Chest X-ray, PA view. Patient: 43 years old, sex M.
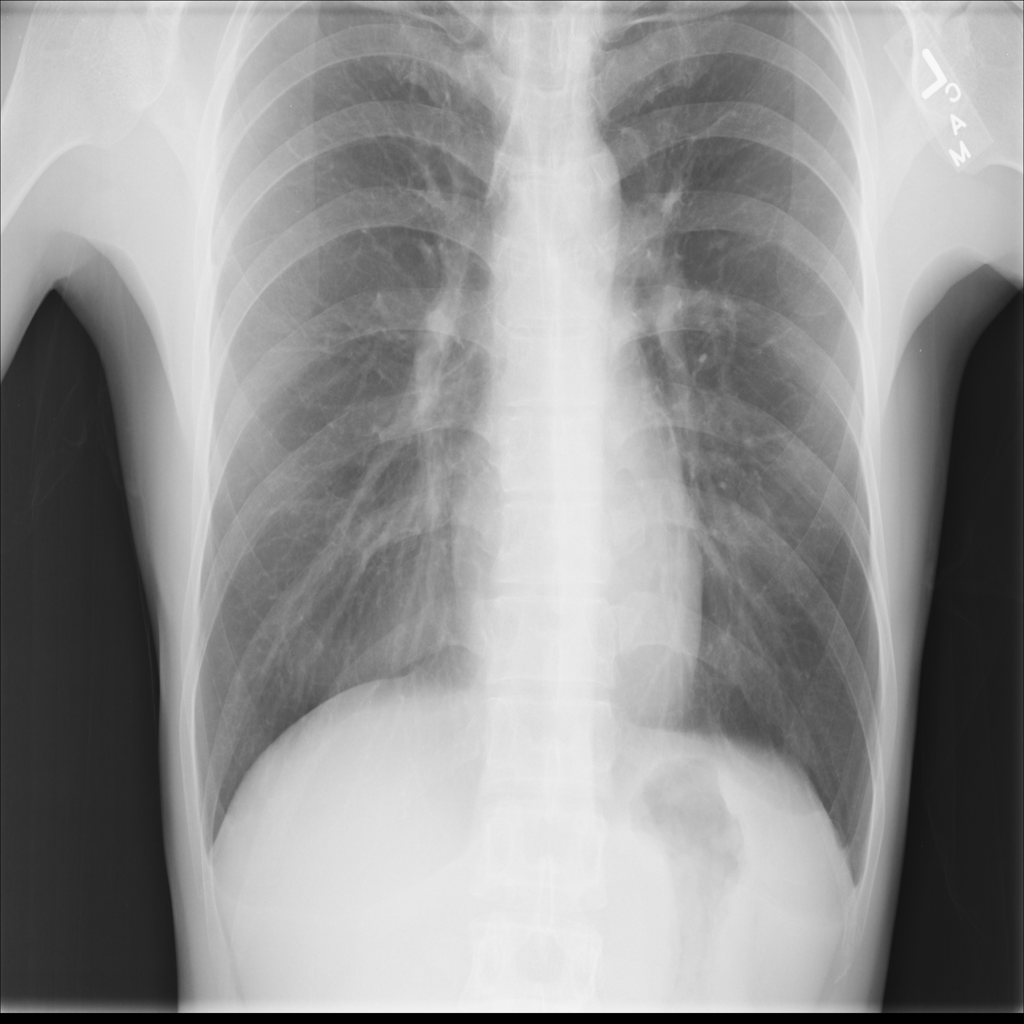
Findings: No Finding